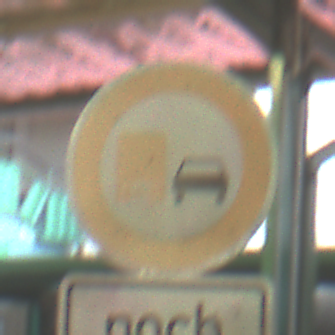
Verkehrszeichen: UeberholverbotKraftfahrzeuge
Zusatzzeichen unten: LaengeEinerStrecke4
Umgebung: Roofed, Special
Tageszeit: MorningAfternoon
Wetter: NotSpecified
Licht: Artificial
Jahreszeit: NotSpecified
Kontrast: MediumContrast